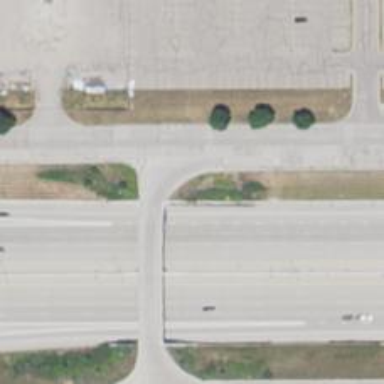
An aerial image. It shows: Secondary link road.